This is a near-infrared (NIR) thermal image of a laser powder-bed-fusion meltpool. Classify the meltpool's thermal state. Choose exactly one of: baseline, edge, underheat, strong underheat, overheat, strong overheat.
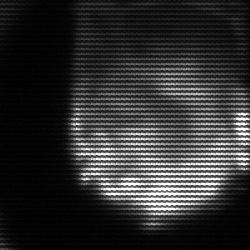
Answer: edge